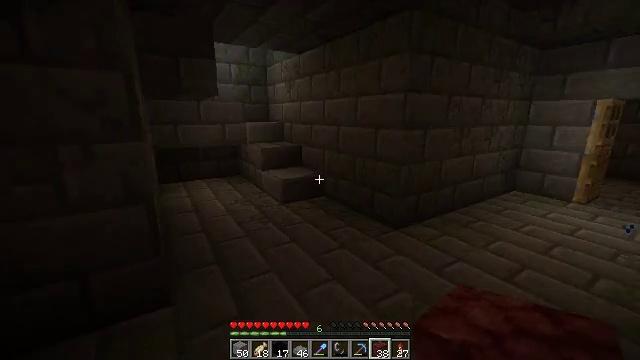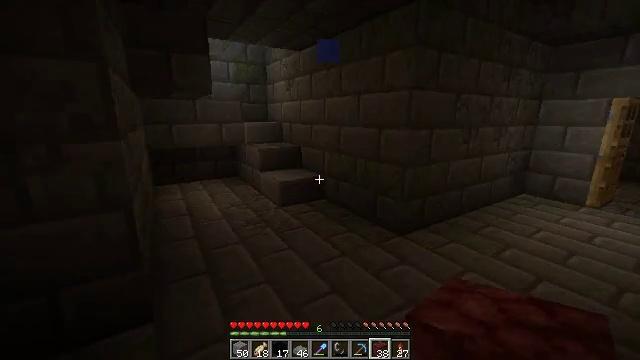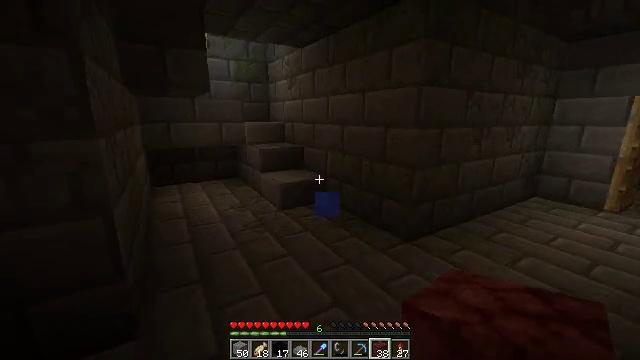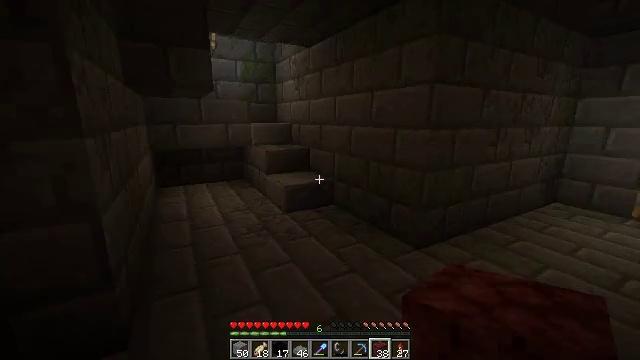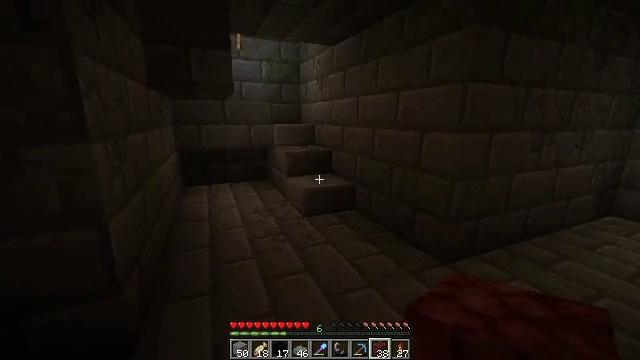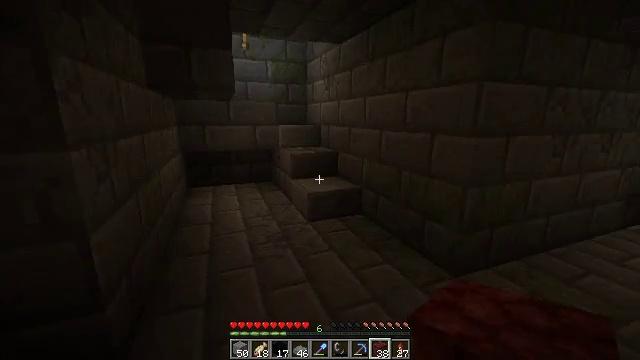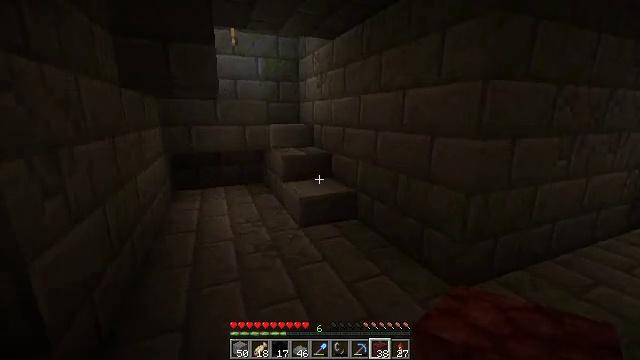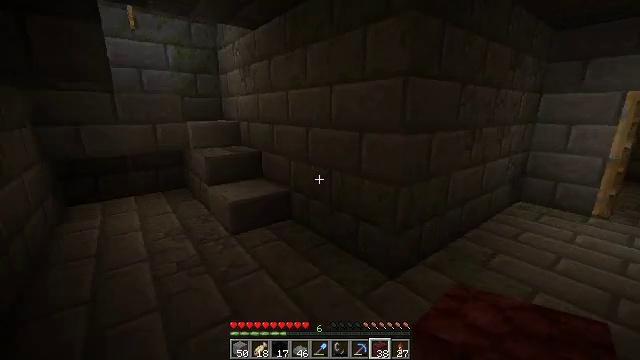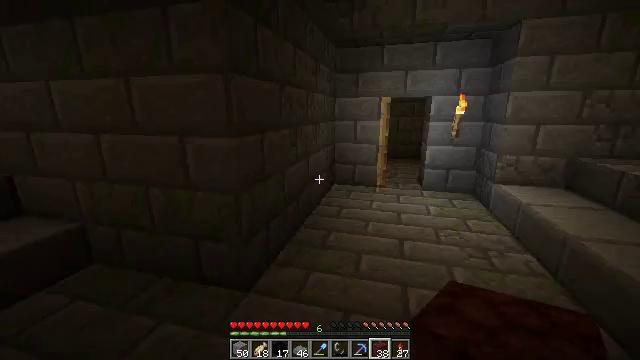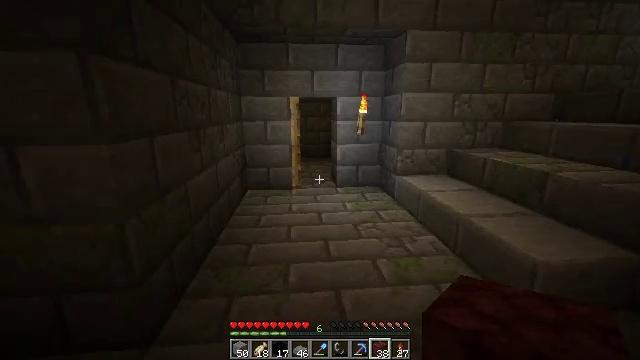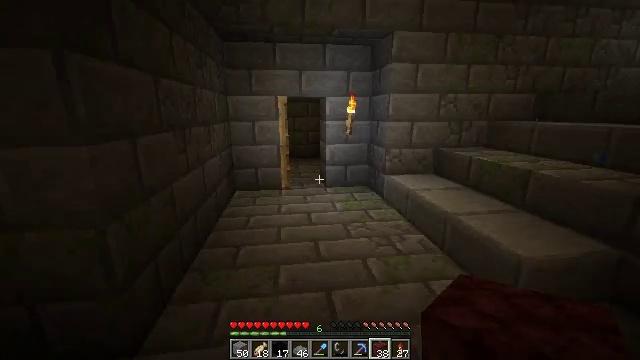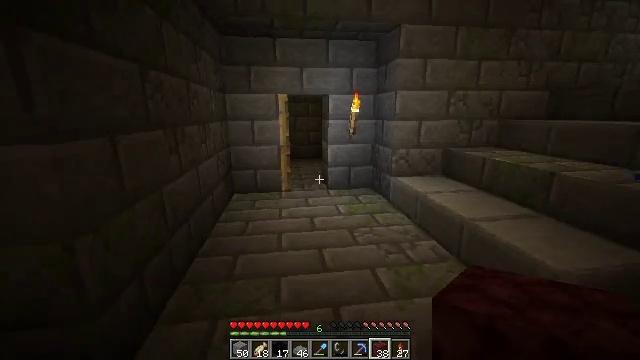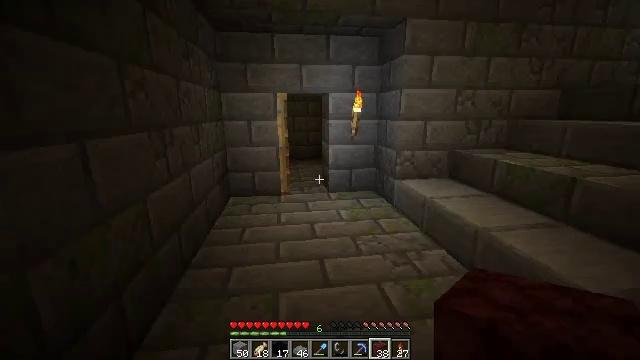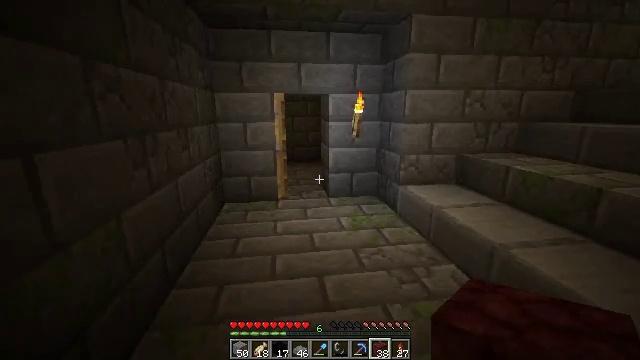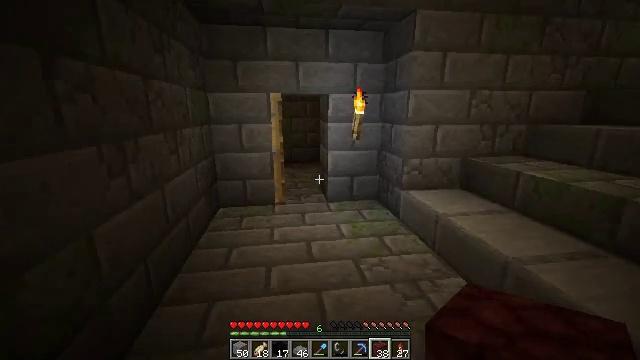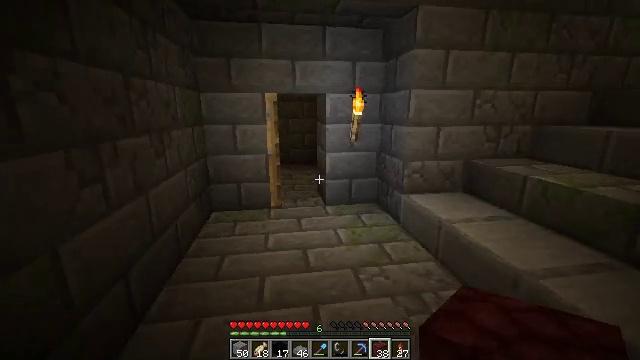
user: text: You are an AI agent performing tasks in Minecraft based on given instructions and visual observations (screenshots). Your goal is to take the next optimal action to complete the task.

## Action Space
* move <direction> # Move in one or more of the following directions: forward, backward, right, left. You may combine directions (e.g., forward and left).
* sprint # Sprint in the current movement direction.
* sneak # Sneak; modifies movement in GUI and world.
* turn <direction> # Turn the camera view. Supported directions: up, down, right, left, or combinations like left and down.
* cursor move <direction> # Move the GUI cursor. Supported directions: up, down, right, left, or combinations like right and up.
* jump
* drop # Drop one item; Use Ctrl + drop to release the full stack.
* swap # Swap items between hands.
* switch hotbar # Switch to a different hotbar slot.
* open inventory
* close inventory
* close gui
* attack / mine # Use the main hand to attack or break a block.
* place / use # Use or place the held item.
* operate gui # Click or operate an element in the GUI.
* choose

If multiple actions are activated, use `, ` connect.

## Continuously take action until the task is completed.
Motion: motion action
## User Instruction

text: Collect some blue concrete blocks.
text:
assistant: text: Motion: move forward
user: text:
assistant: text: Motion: move forward
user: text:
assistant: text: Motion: move forward and move right, turn left
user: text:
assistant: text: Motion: move forward and move right, turn left
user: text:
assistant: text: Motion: move forward, turn left
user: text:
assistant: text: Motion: move forward, turn right
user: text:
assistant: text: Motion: move forward, turn right
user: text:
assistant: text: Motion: move forward, turn right
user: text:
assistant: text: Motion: move forward, turn right
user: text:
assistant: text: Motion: move forward, turn right
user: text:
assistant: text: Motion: move forward
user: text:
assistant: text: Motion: move forward
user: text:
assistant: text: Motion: move forward
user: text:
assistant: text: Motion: move forward
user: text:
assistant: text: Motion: move forward
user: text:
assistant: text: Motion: move forward
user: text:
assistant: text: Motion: move forward
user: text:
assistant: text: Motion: move forward
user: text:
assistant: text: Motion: move forward
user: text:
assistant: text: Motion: move forward
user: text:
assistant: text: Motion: move forward
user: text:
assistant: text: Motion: move forward
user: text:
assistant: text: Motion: move forward
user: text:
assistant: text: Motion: move forward, turn left
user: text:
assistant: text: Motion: move forward, turn left
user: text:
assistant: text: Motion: move forward, turn left
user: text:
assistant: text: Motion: move forward, turn left
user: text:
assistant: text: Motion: move forward, turn left
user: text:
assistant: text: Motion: move forward, turn left
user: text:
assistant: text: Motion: move forward